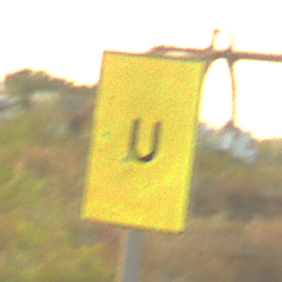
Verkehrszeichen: AnkuendigungOderFortsetzungUmleitungOhnePfeilsymbol
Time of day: SunriseSunset
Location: Outdoor (Suburban)
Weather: PartlyCloudy
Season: NotSpecified
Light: Natural